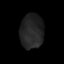
Tissue: lung
Cell type: Epithelial cells
Senescence score: 0.1241
Nuclear area (px): 793
Mean DAPI intensity: 36.174